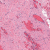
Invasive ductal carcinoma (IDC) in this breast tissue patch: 0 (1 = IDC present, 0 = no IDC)